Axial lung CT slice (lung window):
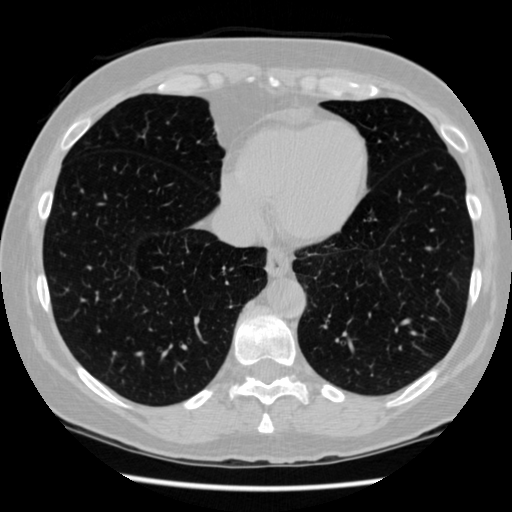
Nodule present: no